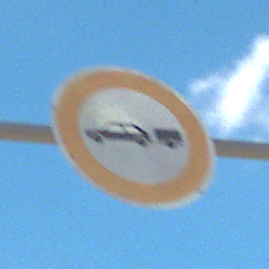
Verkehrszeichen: VerbotPersonenkraftwagenMitAnhaenger
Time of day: Midday
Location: Outdoor (Nature)
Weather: PartlyCloudy
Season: NotSpecified
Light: Natural